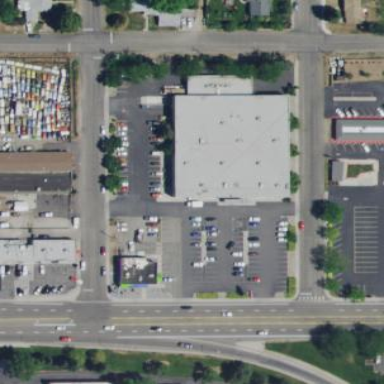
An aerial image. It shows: Supermarket building.